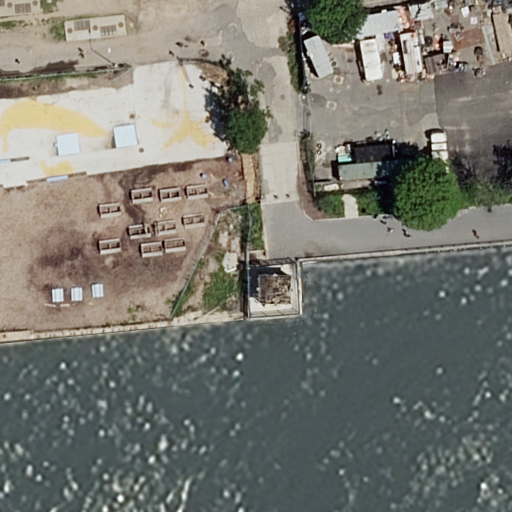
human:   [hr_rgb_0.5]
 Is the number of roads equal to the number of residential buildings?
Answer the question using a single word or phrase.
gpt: no

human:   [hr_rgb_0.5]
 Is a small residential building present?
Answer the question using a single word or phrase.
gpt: yes

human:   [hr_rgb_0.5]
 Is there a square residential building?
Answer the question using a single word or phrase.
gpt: no

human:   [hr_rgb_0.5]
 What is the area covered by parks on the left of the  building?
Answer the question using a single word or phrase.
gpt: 4313m2

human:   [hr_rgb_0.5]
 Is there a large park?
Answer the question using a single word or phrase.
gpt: yes

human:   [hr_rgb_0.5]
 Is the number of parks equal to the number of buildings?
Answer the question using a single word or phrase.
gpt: no

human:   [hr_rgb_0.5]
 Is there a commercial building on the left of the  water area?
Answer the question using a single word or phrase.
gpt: no

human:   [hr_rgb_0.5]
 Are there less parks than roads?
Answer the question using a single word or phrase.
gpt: no

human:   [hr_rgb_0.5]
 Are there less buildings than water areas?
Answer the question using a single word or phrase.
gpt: no

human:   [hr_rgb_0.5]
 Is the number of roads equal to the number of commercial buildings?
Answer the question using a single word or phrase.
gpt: no

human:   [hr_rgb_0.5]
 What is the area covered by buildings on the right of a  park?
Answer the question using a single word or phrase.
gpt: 38m2

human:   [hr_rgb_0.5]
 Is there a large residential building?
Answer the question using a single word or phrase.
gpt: no

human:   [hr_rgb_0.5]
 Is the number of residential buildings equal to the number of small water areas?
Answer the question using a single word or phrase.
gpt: no

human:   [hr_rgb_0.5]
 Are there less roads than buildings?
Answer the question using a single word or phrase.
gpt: no

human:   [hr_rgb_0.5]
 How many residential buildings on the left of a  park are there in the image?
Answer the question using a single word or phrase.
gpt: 1

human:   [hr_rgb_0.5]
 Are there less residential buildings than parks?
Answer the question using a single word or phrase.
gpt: yes

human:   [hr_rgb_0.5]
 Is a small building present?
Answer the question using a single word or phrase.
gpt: yes

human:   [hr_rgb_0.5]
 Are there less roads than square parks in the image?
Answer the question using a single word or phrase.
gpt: no

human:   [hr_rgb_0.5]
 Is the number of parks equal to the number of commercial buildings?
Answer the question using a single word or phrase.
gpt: no

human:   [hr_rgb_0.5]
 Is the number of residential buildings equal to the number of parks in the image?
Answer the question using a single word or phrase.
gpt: no

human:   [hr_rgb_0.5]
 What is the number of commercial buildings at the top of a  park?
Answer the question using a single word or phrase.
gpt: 0

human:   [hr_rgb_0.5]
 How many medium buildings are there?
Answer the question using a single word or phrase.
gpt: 0

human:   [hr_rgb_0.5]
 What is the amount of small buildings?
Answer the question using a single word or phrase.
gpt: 1

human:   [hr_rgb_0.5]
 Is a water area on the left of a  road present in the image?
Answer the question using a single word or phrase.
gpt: no

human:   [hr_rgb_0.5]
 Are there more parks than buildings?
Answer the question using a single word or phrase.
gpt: yes

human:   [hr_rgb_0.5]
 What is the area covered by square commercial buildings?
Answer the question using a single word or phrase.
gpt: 0m2

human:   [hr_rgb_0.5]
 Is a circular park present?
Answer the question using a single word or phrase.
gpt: no

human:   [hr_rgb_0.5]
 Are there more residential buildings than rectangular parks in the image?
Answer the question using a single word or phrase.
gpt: no

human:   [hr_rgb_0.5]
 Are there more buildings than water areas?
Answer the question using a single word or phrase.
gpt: no

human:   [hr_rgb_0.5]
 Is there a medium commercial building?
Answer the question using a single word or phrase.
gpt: no

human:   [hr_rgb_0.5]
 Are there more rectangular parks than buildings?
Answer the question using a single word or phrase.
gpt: yes

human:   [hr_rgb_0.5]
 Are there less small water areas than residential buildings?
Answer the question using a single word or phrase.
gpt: yes

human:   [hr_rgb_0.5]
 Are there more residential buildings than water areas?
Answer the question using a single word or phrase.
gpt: no

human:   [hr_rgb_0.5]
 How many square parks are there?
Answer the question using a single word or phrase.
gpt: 0

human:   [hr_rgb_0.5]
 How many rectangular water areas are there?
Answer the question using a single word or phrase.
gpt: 0

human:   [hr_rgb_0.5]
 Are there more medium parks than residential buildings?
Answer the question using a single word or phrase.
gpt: no